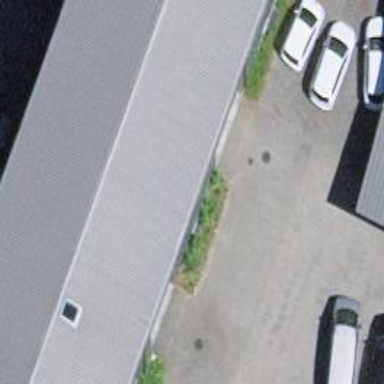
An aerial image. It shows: Car repair shop located in building.